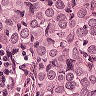
Metastatic tissue present: yes